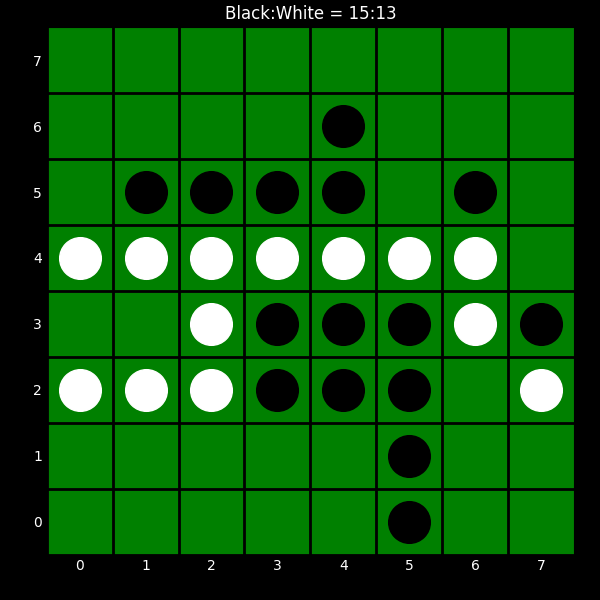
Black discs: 15
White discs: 13